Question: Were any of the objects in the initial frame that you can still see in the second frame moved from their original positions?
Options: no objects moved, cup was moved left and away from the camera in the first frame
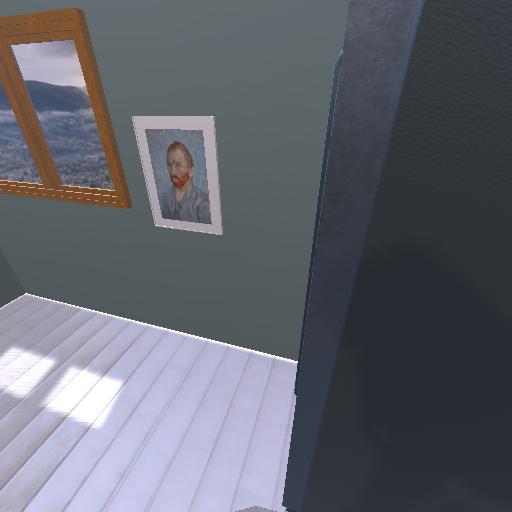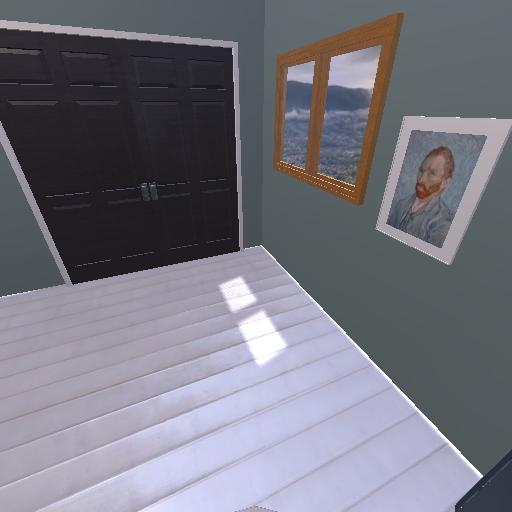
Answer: no objects moved